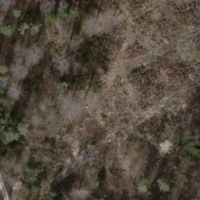
EUNIS habitat code: 43
Species observed at this site:
Alnus glutinosa